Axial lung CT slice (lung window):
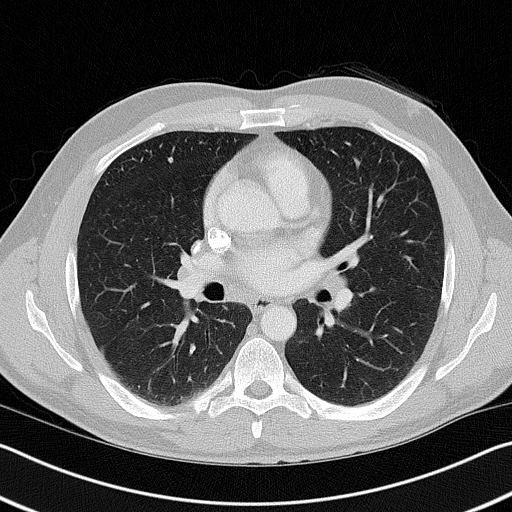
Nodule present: no